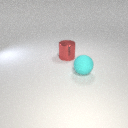
large cyan rubber sphere in front of large red metal cylinder